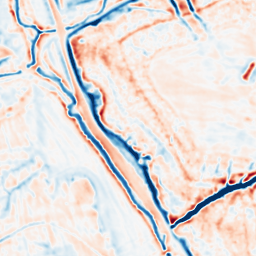
Category: multiscale
Decomposition family: dog_multiscale
Decomposition parameters: sigma_ratio: 1.4
n_scales: 4
base_sigma: 1
Upsampling method: linear_exact
Upsampling parameters: scale: 4
Upsampling scale: 4